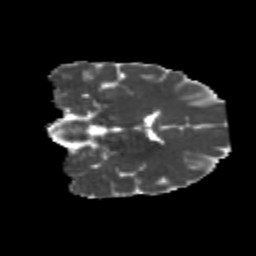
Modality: MD
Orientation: coronal
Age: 25
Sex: male
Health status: healthy
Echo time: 0.074 s